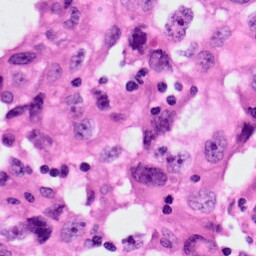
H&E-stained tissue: Lung